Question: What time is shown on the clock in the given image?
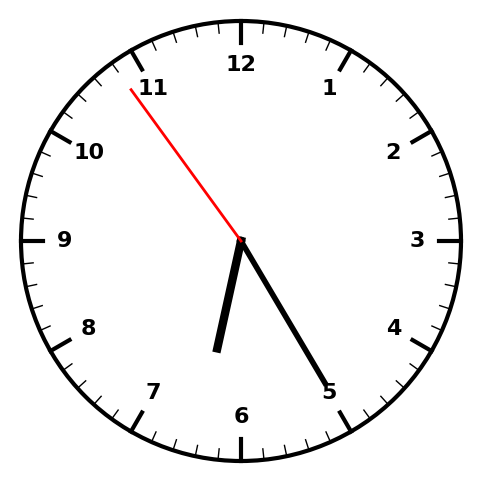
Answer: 06:24:54